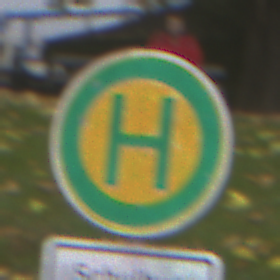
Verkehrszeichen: Haltestelle
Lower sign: ZeitangabenMitBeschraenkungAufWochentage5
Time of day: MorningAfternoon
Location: Outdoor (Nature)
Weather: Overcast
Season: Autumn
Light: Natural